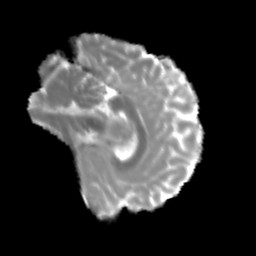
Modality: MD
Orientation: sagittal
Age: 24
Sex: female
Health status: healthy
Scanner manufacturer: siemens
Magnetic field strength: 3 T
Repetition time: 3.6 s
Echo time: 0.092 s